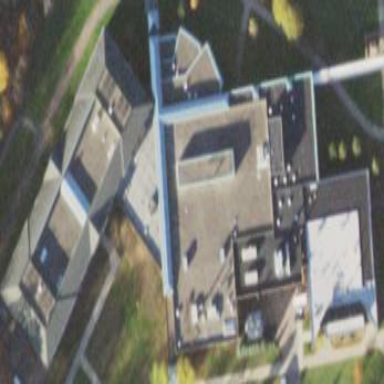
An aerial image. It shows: View of university building.